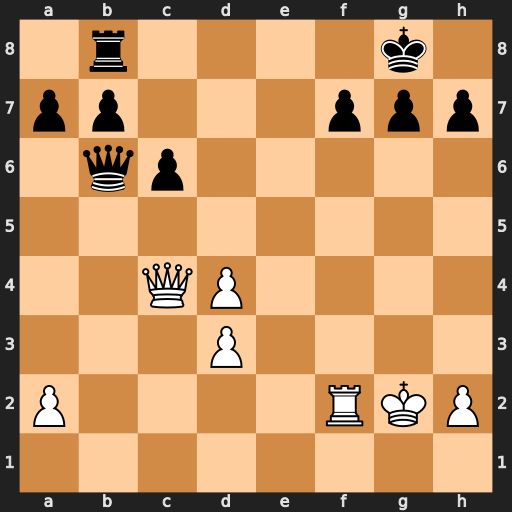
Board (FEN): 1r4k1/pp3ppp/1qp5/8/2QP4/3P4/P4RKP/8
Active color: w
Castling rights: -
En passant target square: -
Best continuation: Qxf7+ Kh8 Qf8+ Rxf8 Rxf8#